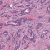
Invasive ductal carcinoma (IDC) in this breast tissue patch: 1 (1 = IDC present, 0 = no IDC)